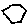
Label: hexagon